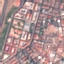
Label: Residential